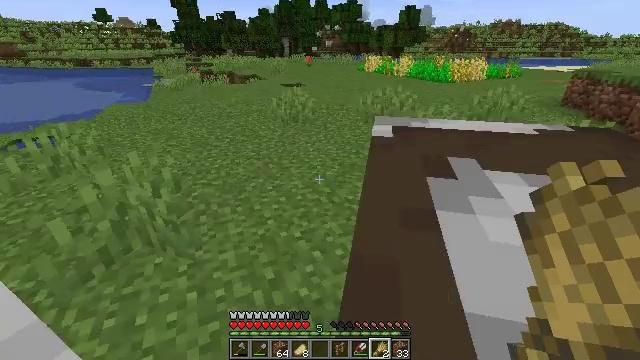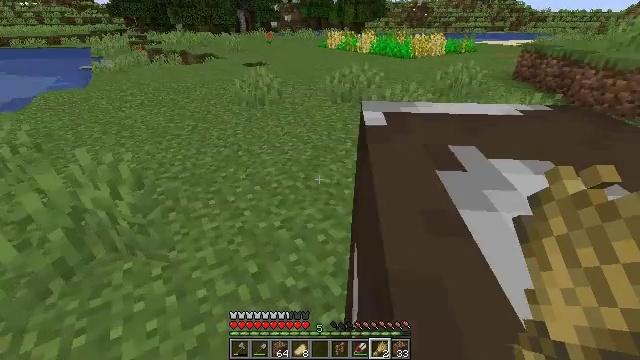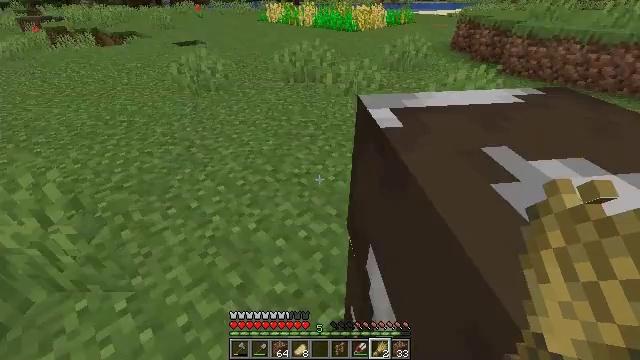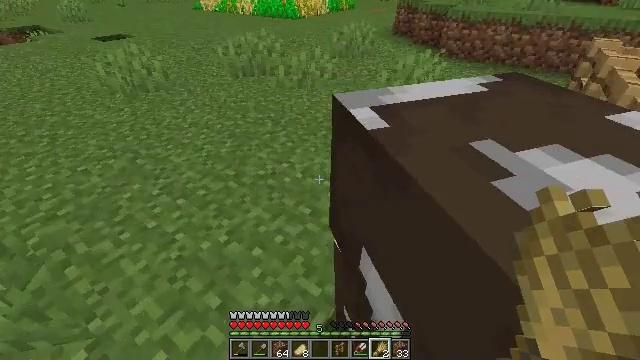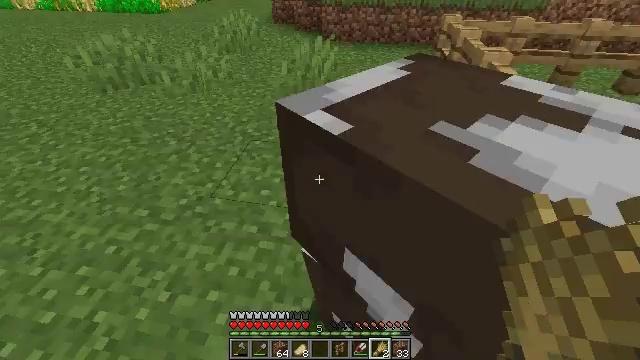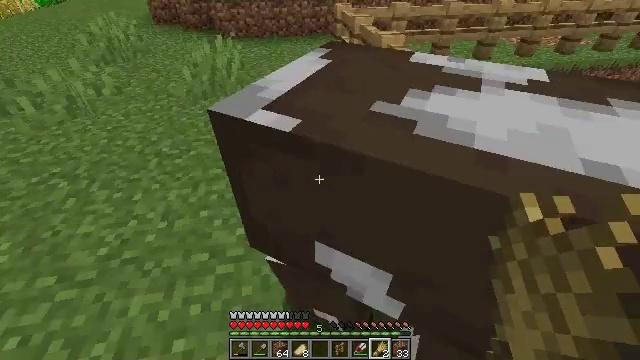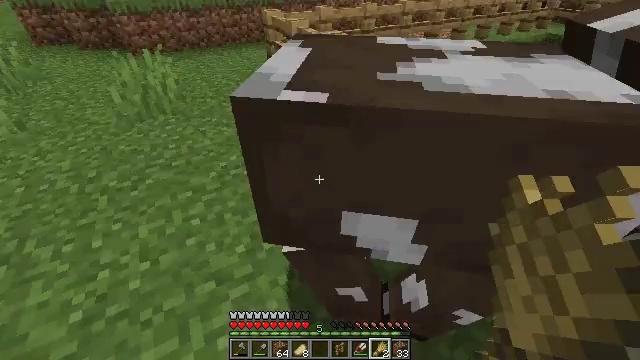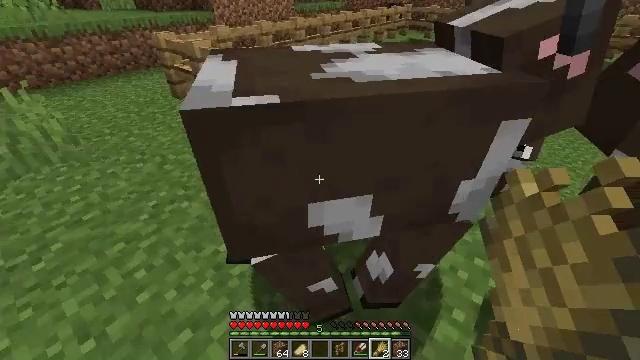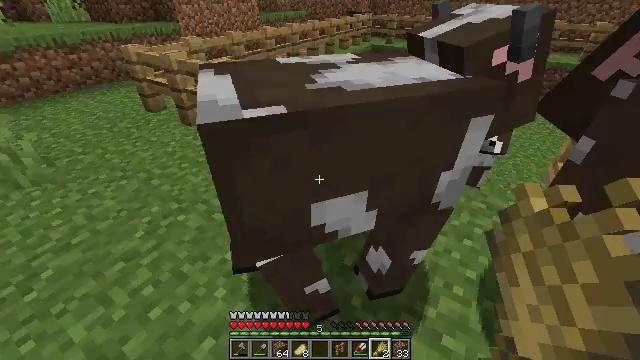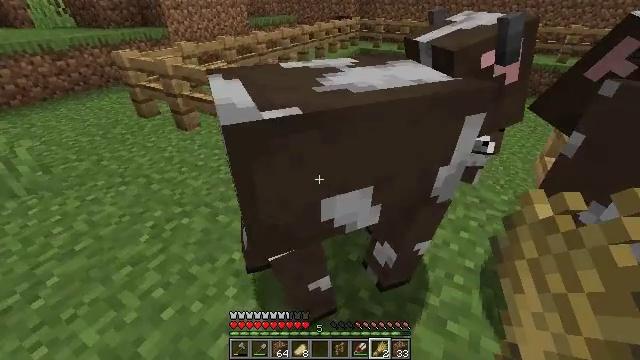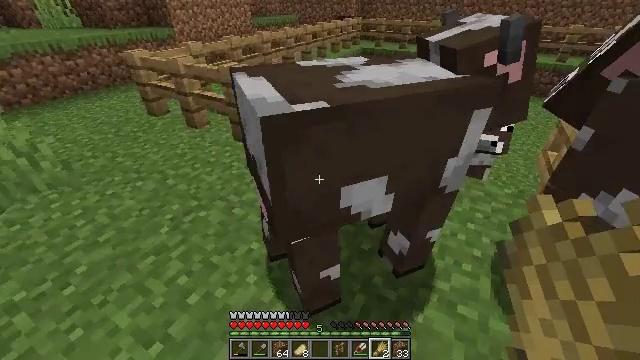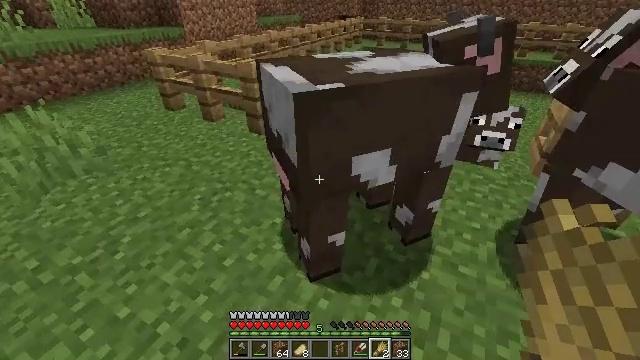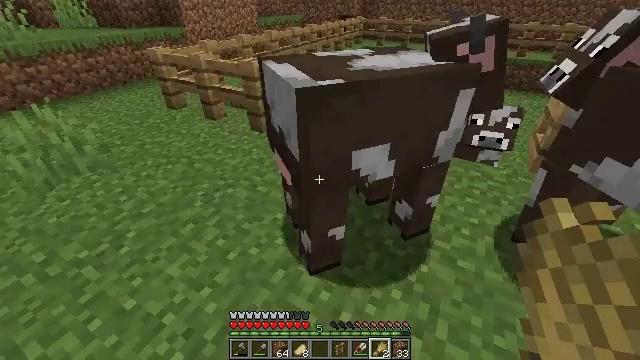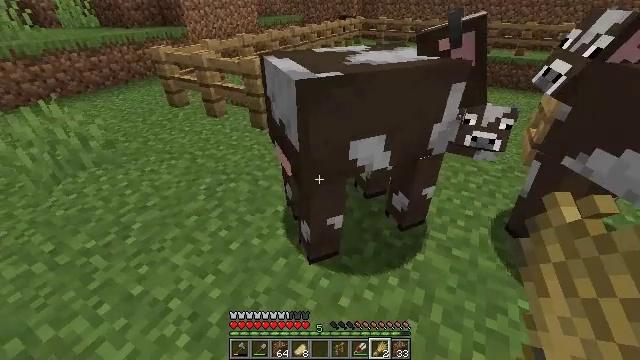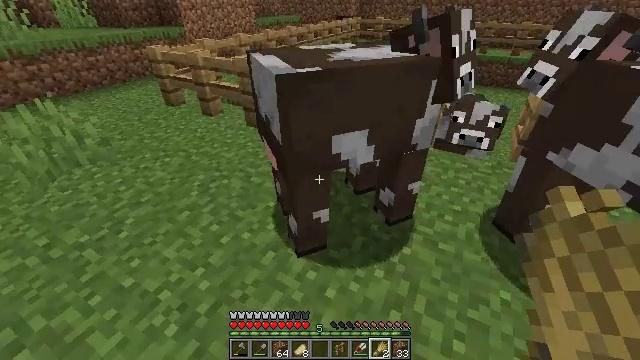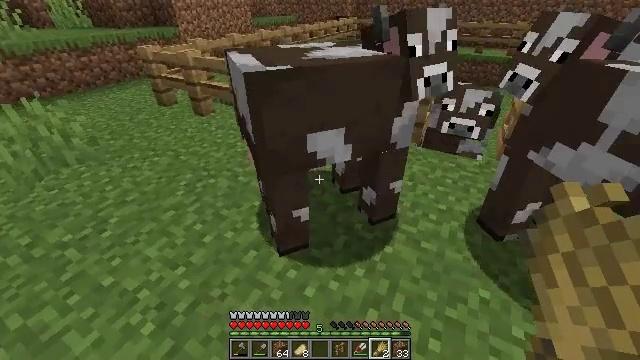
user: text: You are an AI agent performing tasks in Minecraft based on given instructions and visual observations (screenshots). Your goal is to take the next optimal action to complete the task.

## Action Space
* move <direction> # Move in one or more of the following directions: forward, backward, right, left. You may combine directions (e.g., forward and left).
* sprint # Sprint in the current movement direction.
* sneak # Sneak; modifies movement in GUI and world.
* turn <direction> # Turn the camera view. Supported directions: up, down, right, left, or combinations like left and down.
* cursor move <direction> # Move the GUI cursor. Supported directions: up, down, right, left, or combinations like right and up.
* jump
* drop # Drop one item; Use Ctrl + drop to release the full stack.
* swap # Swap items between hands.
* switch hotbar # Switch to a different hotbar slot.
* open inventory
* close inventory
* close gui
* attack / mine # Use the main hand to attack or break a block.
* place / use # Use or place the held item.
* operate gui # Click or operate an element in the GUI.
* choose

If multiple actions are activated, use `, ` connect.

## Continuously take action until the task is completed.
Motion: motion action
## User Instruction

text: Gather the oak fence pieces.
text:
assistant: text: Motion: move forward and move left, turn right and down
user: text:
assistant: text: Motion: move forward and move left, turn right and down
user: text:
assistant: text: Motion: move forward and move left, turn right and down
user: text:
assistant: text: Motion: move forward and move left, turn right and down
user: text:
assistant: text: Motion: move forward and move left, turn right and down
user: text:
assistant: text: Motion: move left, turn right and up
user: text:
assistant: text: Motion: move left, turn right and up
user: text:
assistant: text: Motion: move back and move left, turn right and up
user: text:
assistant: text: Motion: move back and move left, turn right
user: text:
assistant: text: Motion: move back
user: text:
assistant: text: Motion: move back
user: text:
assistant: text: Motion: no_op
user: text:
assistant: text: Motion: move right
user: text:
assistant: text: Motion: move right
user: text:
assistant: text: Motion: move forward and move right
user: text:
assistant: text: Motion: move forward and move right
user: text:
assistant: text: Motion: move forward and move right
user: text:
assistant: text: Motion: move forward
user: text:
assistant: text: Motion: move forward, turn right
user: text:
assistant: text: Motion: move forward, turn right
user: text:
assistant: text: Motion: move forward, turn right
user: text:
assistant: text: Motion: move forward, turn right
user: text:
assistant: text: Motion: move forward
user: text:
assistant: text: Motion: move forward
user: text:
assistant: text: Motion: move forward
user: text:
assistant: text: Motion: move forward
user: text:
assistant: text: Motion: move forward
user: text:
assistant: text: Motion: move forward
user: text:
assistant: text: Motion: move forward
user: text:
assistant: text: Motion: move forward